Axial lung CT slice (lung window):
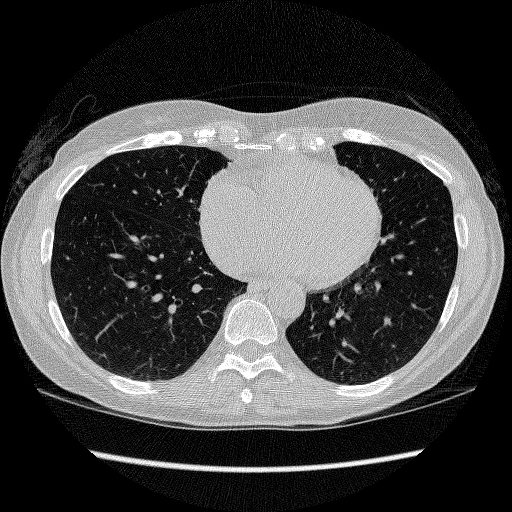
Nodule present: no